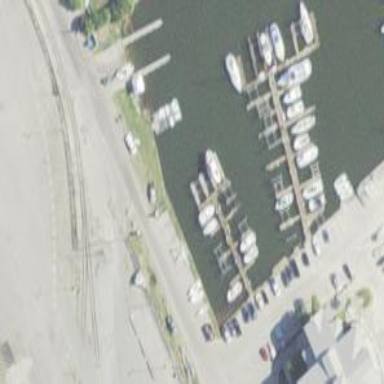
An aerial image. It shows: Man-made pier.